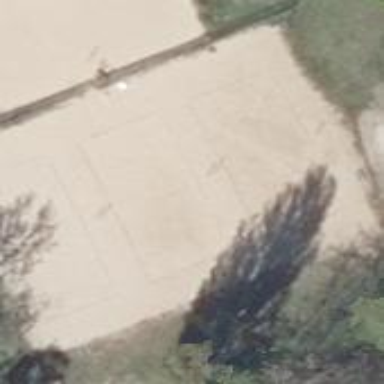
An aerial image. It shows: Sandy pitch for beach volleyball.